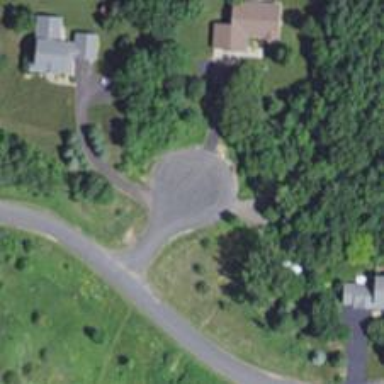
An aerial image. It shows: Turning circle on the road.